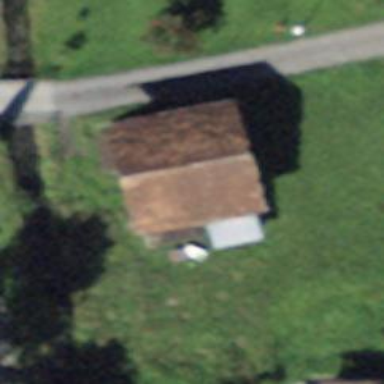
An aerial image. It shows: Barn.